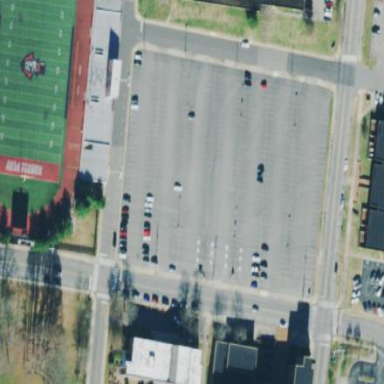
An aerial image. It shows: Parking area with asphalt surface.